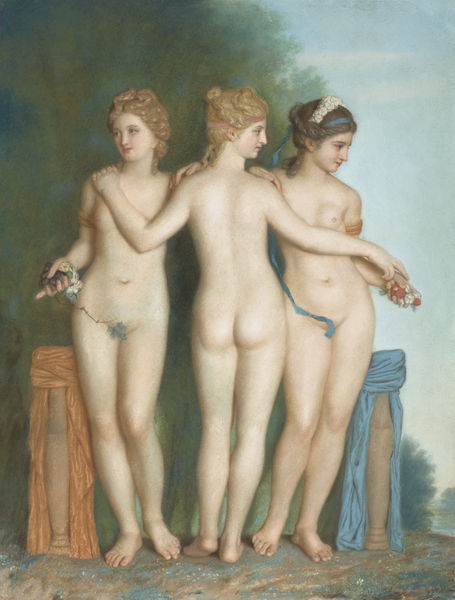
Titel: De drie Gratiën naar het antieke Romeinse beeld in de Borghese verzameling te Rome
Künstler: Jean-Etienne Liotard
Standort: Amsterdam
Institution: Rijksmuseum
Schlagwörter: baum, blau, himmel, nackt, frauen, landschaft, mädchen, blume, blumen, frankreich, frisur, haar, paris, rücken, säule, tuch, ball, band, stoff, tücher, drei, klassizismus, locken, tugend, apfel, ansicht, grazien, scham, hinten, efeu, drei frauen, baltt, urteil, urteil des paris, wahl